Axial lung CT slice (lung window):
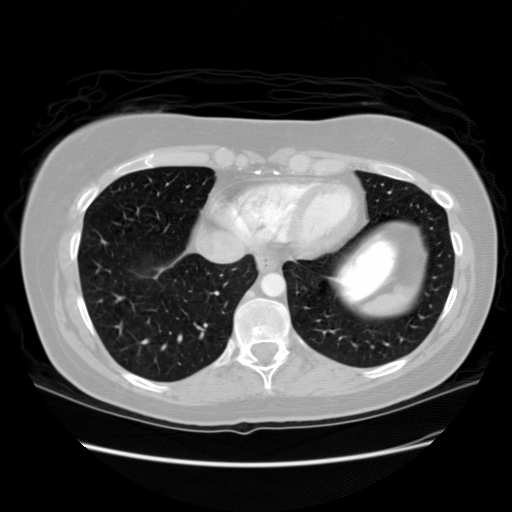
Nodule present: no